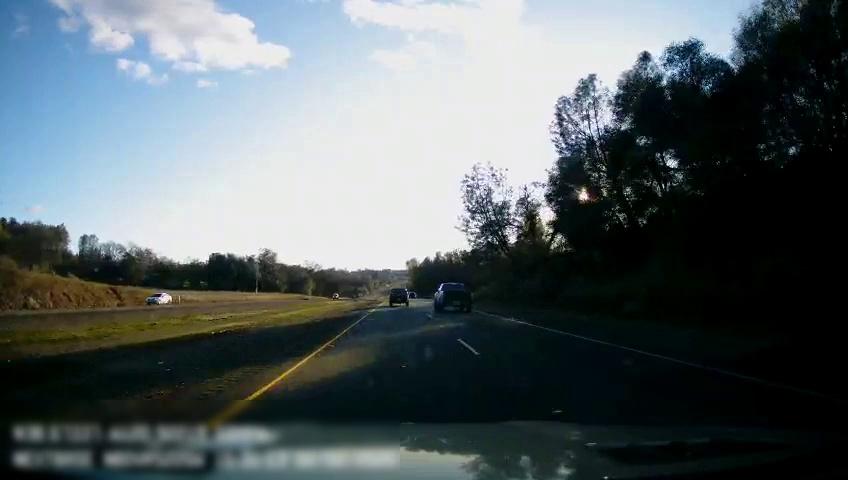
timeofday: Day
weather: Sunny
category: Drivable Space
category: Drivable Space
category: Vehicles | Truck
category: Vehicles | SUV
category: Vehicles | Car
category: Lanes | Current Lane
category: Lanes | Current Lane
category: Lanes | Alternate Lane